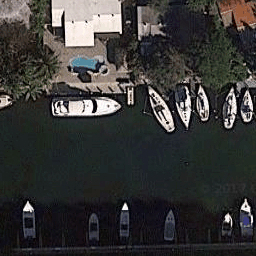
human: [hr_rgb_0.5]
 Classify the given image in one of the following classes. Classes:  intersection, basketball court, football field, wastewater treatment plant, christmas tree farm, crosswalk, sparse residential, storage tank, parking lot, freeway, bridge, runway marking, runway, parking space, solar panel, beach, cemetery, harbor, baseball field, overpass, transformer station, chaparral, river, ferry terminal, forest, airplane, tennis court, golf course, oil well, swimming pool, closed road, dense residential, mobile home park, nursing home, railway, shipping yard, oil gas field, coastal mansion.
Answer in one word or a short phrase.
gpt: harbor